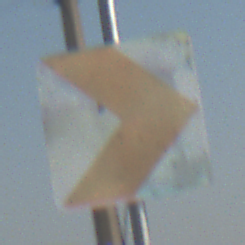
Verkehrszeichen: RichtungstafelnInKurvenKleinLinks
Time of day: MorningAfternoon
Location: Outdoor (Special)
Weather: Clear
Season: NotSpecified
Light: Natural